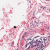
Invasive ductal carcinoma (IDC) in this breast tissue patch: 0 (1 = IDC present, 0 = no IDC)